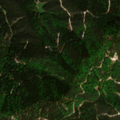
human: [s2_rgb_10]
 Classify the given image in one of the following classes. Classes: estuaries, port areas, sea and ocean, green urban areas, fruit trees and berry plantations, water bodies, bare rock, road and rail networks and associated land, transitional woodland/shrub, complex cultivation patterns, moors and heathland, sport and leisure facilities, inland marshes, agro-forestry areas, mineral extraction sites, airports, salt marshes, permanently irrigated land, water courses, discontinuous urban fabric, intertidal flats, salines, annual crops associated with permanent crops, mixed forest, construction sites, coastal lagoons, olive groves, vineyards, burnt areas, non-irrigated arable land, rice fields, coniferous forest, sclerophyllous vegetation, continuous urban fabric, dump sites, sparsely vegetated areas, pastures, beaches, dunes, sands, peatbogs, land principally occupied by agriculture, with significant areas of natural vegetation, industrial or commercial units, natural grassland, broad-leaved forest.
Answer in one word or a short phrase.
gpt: coniferous forest, mixed forest